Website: apple
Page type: customer-info-address
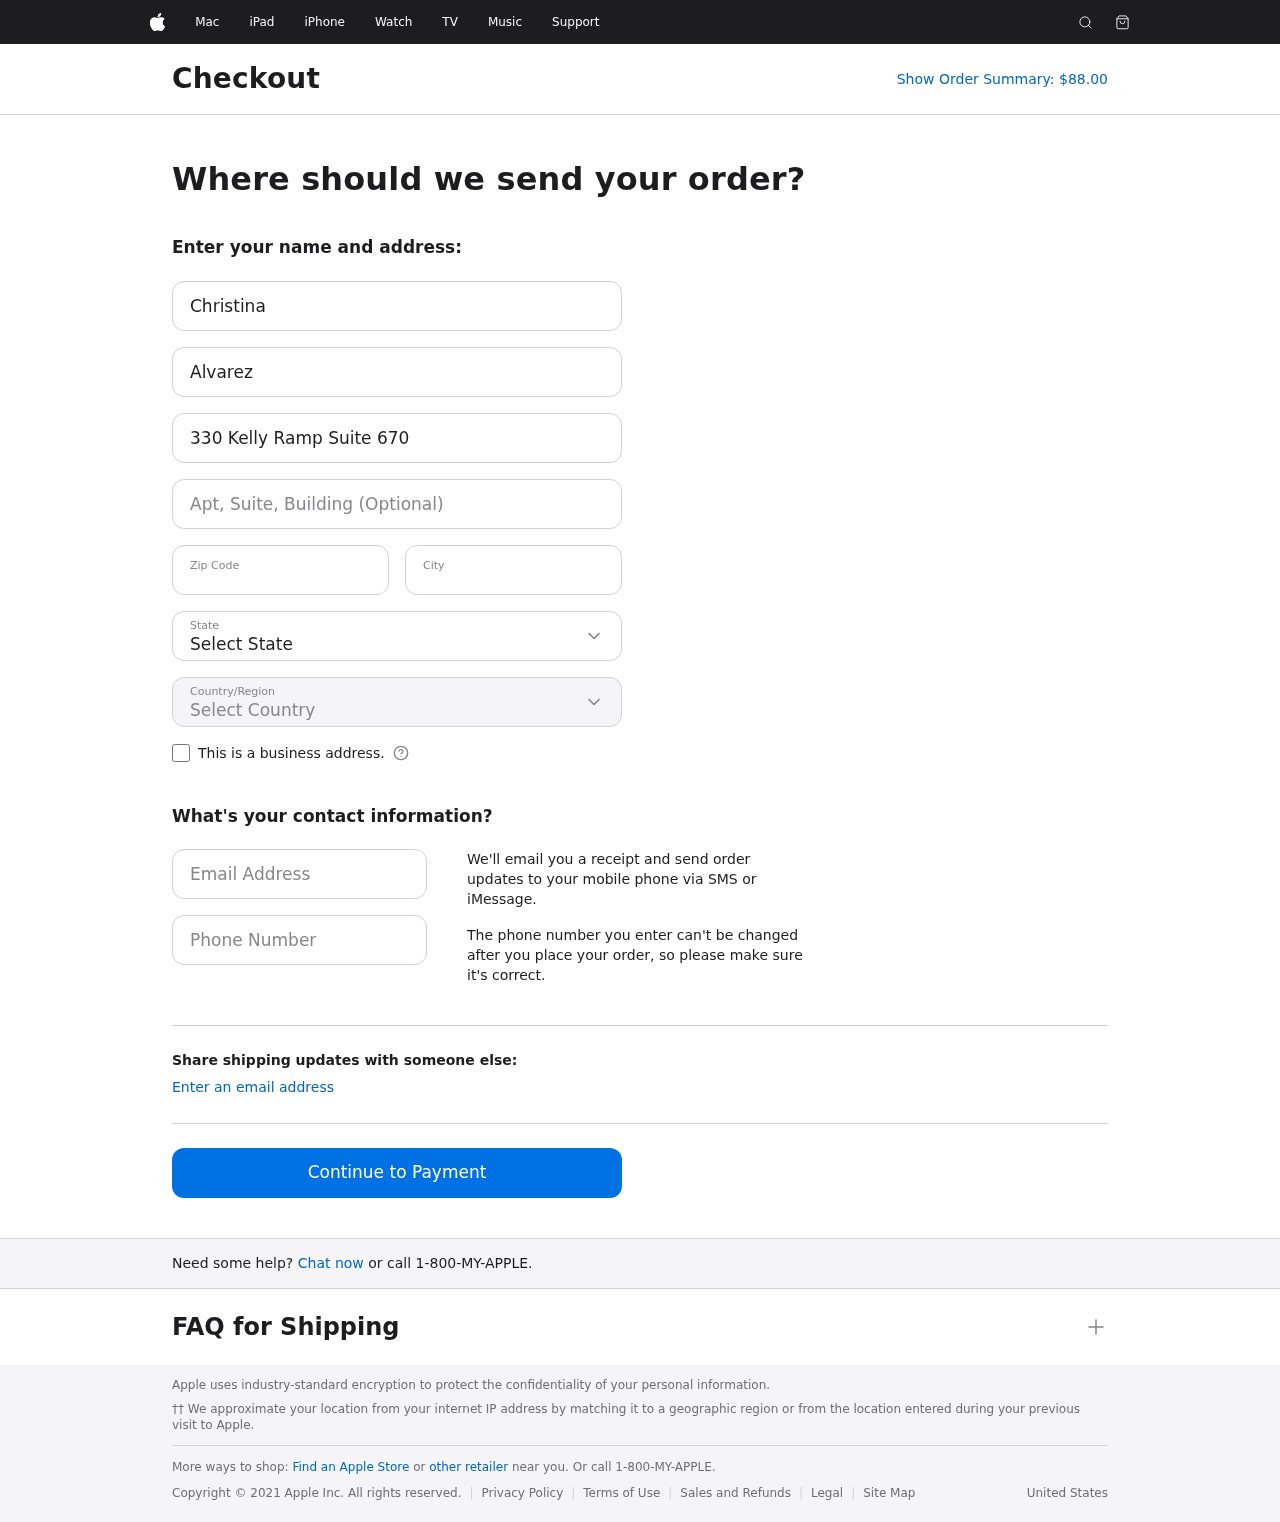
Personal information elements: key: PII_CITY
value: Port Michelle
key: PII_COUNTRY
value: United States
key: PII_EMAIL
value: christinaalvarez@hotmail.com
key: PII_FIRSTNAME
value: Christina
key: PII_LASTNAME
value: Alvarez
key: PII_PHONE
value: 8682827086
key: PII_POSTCODE
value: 64504
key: PII_STATE
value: Tennessee
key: PII_STREET
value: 330 Kelly Ramp Suite 670
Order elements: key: ORDER_TOTAL
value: Show Order Summary: $88.00